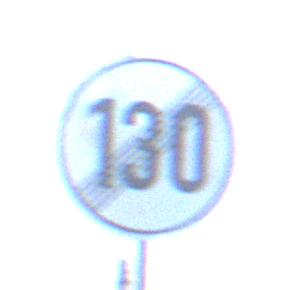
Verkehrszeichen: EndeGeschwindigkeit130
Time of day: Dawn
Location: Outdoor (Urban)
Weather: Clear
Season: NotSpecified
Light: Natural